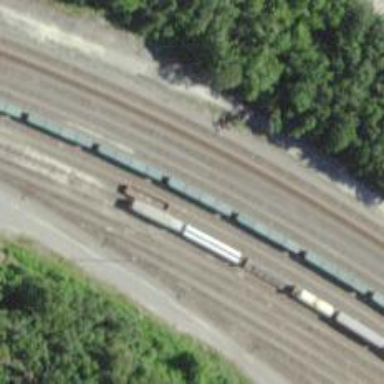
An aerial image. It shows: Railway yard.